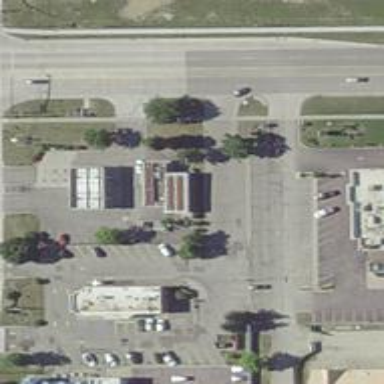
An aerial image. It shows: Convenience shop.